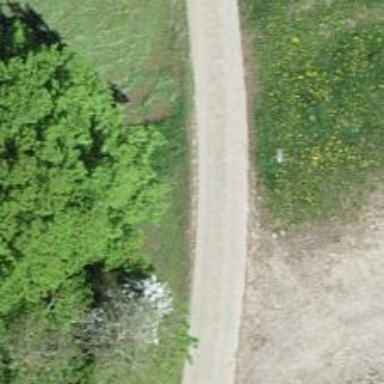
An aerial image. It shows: Well-maintained track road of grade 1.